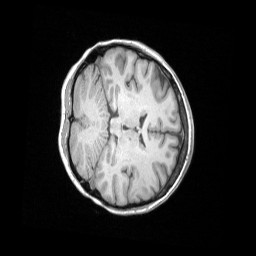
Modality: T1w
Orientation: axial
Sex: female